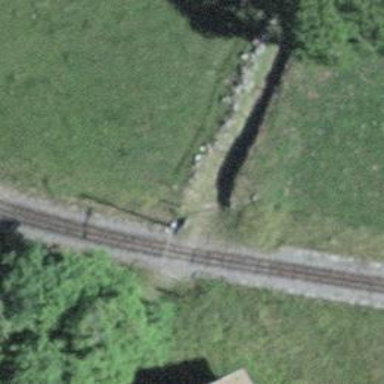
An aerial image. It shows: Railway crossing.